Question: Basically I am facing the same problem as describled at <URL>
I customed the TabControl to have its own viewModel, Also I had a menu which binds to the same source.
What happened is Binding 'menuItem''s 'isChecked' to 'isSelected' did not work any more. 'I thought IsSelected can not be found as there's no such property in viewModel'
'''
<Setter Property="IsChecked" Value="{Binding IsSelected, Mode=TwoWay}" />
'''
I tried to use the solution suggested to construct a list of 'TabItem' but I get the error 'Unable to cast object of type TabData to type TabItem'. Below is my xaml and converter. I thought it fails because during the construction 'TabControl.items' will return the viewmodel instance instead of the 'UIControl TabItem'; Any suggestions how to do a binding here?
XAML
'''
<Menu Background="Transparent">
<MenuItem
Style="{StaticResource TabMenuButtonStyle}"
ItemsSource="{Binding RelativeSource=
{RelativeSource FindAncestor,
AncestorType={x:Type TabControl}},
Path=Items,Mode=OneWay,NotifyOnSourceUpdated=True,Converter={StaticResource TabControlItemConverter}}"
ItemContainerStyle="{StaticResource TabMenuItemxxx}">
</MenuItem>
</Menu>
'''
C#
'''
public object Convert(object value, Type targetType, object parameter, System.Globalization.CultureInfo culture)
{
ItemCollection ic = (ItemCollection)value;
List<TabItem> tabItems = new List<TabItem>();
foreach (var obj in ic)
{
tabItems.Add((TabItem)obj);
}
return tabItems;
}
'''

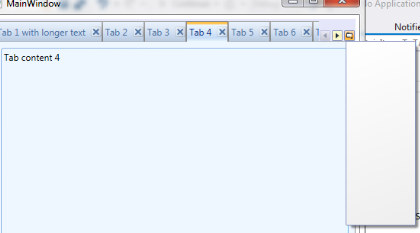
Answer: here are the changes bases on the provided project
remove the following from the binding, it is not required
'''
,Mode=OneWay,NotifyOnSourceUpdated=True,Converter={StaticResource TabControlItemConverter}
'''
modify setter in style 'TabMenuItemxxx'
from
'''
<Setter Property="IsChecked" Value="{Binding Path=IsSelected, Mode=TwoWay, RelativeSource={RelativeSource AncestorType=TabItem}}" />
'''
to
'''
<Setter Property="IsChecked" Value="{Binding Path=IsSelected, Mode=TwoWay/>
'''
add the following setter in the style for 'TargetType="{x:Type TabItem}"'
'''
<Setter Property="IsSelected" Value="{Binding IsSelected}" />
'''
modify the 'TabData' class as follows
'''
public class TabData : INotifyPropertyChanged
{
private bool isselected;
public string Header { get; set; }
public object Content { get; set; }
public bool IsEnabled { get; set; }
public bool IsSelected
{
get { return isselected; }
set
{
if (ViewModel.CurrentItem.IsSelected && ViewModel.CurrentItem != this)
{
ViewModel.CurrentItem.IsSelected = false;
}
isselected = value;
RaisePropertyChanged("IsSelected");
if (ViewModel.CurrentItem != this)
ViewModel.CurrentItem = this;
}
}
public event PropertyChangedEventHandler PropertyChanged;
public void RaisePropertyChanged(string propertyName)
{
PropertyChangedEventHandler handler = PropertyChanged;
if (handler != null)
handler(this, new PropertyChangedEventArgs(propertyName));
}
}
'''
this is all you need to change in your project to sync menu items's is checked to tab item's is selected.
for your second issue about closing the tab item, you can fix it by changing the close button's
'''
CommandParameter="{Binding SelectedItem,ElementName=tabControl}"
'''
to
'''
CommandParameter="{Binding}"
'''
sample project <URL>
Let me know the results.